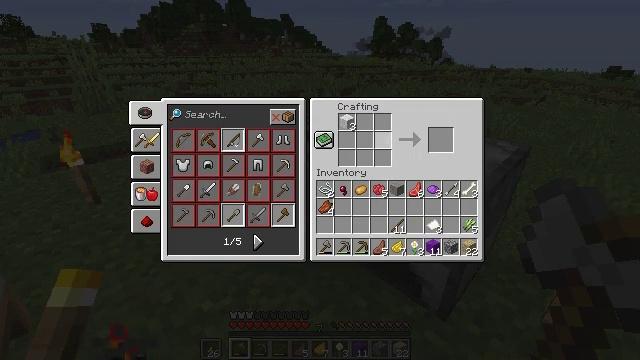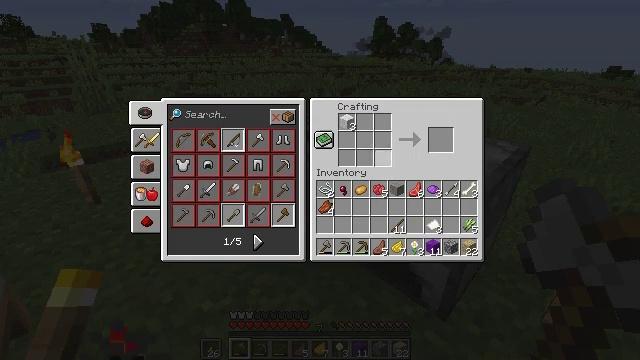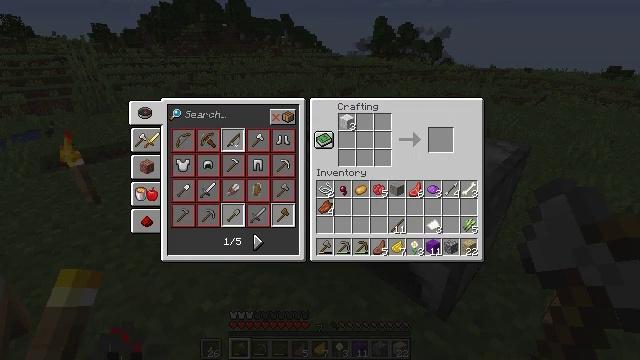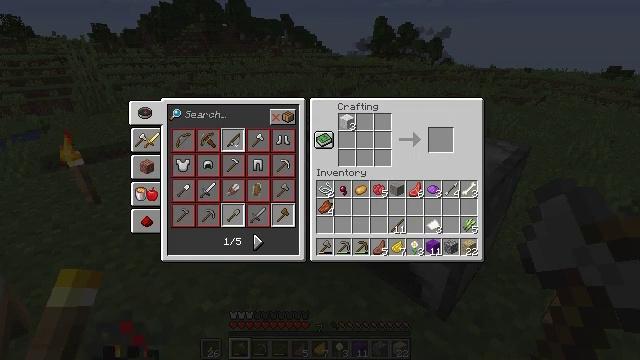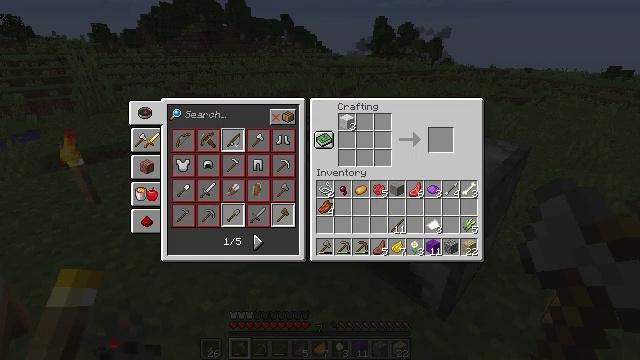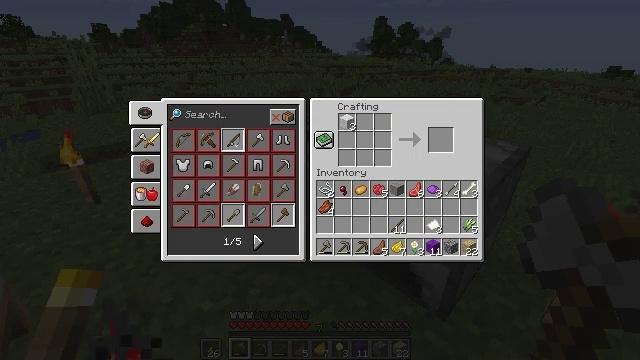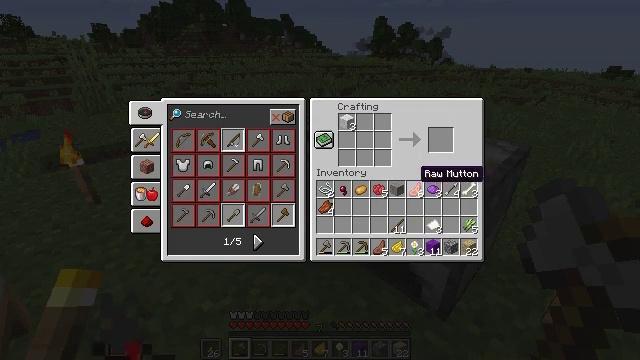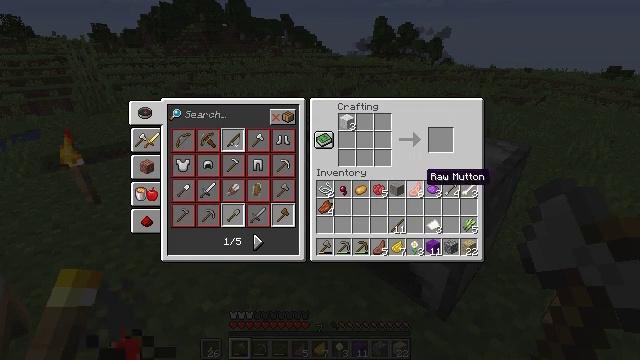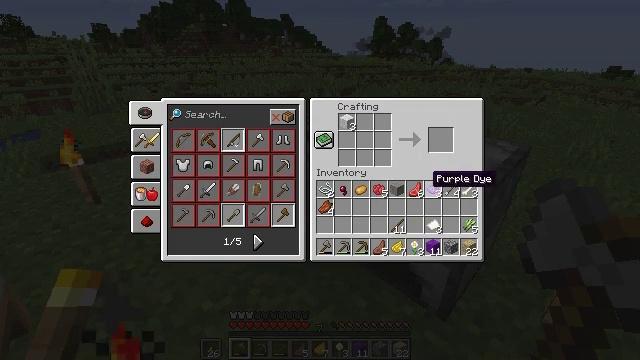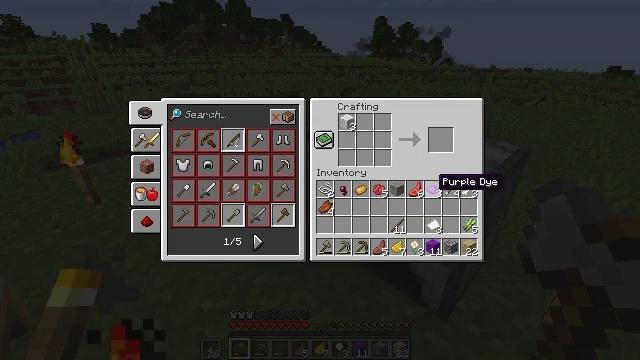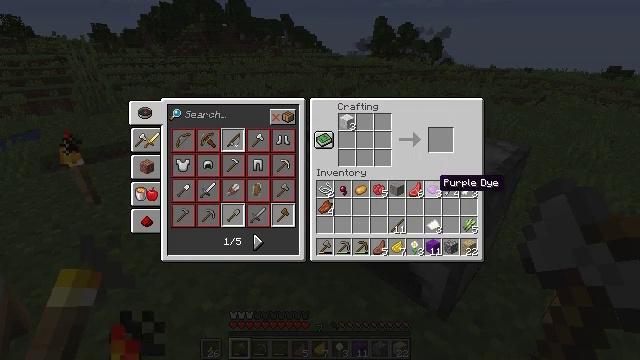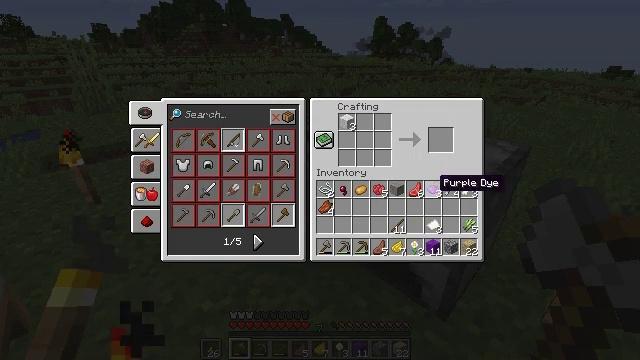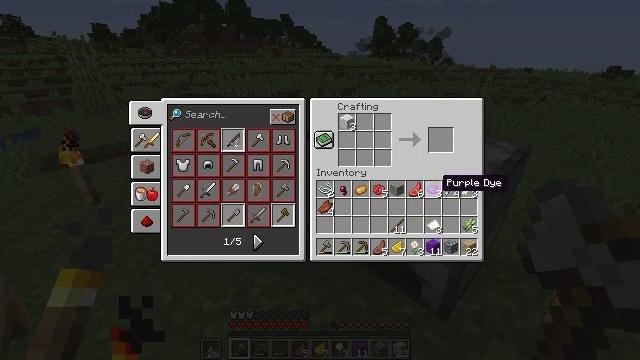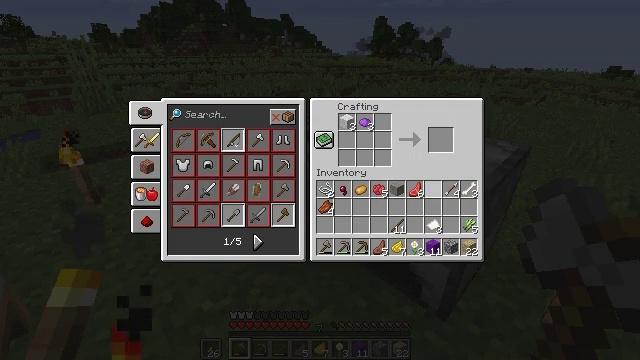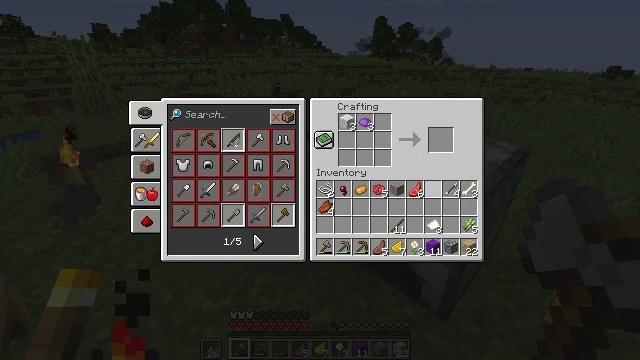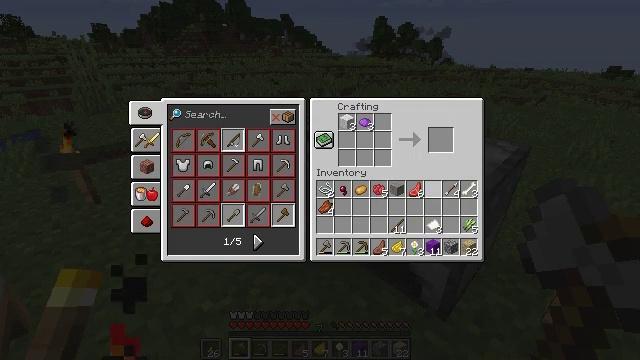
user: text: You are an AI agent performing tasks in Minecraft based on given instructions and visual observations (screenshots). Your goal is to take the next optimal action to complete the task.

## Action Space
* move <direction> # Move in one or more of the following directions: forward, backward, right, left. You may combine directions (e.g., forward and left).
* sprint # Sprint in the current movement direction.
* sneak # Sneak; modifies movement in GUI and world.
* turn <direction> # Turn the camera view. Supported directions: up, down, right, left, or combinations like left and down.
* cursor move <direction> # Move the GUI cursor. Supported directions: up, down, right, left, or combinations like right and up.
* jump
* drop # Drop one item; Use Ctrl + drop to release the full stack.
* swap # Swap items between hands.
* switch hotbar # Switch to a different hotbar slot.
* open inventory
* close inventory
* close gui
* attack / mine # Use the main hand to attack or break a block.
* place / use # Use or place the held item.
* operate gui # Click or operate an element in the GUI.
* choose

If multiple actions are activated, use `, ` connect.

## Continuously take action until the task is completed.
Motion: motion action
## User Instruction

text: Open the crafting grid and create purple wool.
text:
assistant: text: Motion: cursor move right and down
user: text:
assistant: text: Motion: cursor move right and down
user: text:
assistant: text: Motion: cursor move right and down
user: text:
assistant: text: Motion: sneak
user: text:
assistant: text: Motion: sneak
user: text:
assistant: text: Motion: sneak
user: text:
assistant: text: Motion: sneak
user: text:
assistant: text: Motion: sneak
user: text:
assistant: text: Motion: sneak
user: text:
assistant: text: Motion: sneak
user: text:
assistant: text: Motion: sneak
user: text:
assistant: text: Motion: sneak
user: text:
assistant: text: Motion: sneak, operate gui
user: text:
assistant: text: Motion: sneak, operate gui
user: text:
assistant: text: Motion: sneak, operate gui
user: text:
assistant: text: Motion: sneak
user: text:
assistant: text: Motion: sneak, cursor move left
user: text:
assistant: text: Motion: sneak, cursor move left and up
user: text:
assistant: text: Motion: sneak, cursor move left and up
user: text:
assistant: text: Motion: cursor move left and up
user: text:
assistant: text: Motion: cursor move up
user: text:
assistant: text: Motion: cursor move up
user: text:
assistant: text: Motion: no_op
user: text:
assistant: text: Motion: no_op
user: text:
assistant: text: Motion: no_op
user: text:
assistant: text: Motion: no_op
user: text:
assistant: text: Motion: no_op
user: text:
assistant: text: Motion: no_op
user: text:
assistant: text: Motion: no_op
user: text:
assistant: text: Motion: cursor move right and down